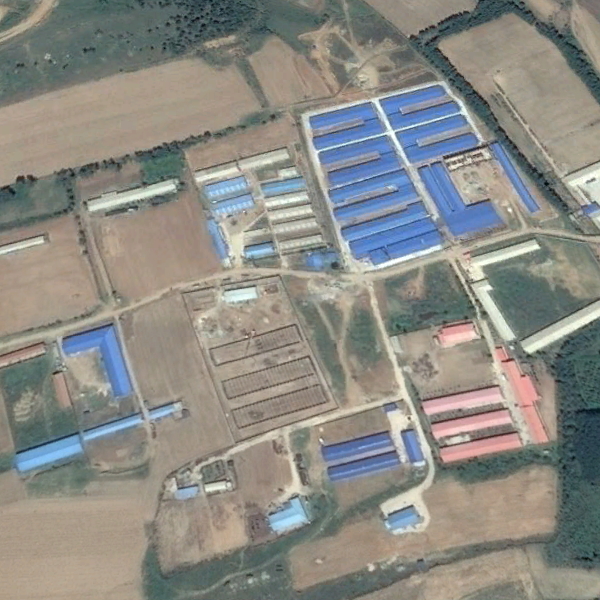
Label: Industrial